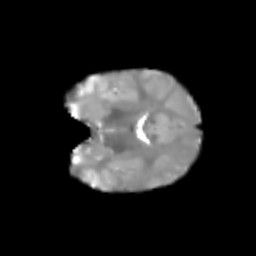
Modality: T2w
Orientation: coronal
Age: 5
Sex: female
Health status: healthy